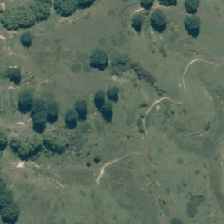
Land cover: deciduous_hardwood